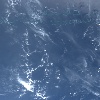
Label: water